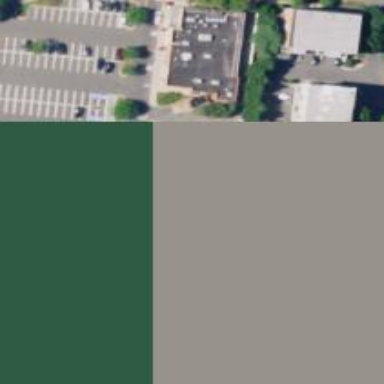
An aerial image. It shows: Fitness centre on leisure land.